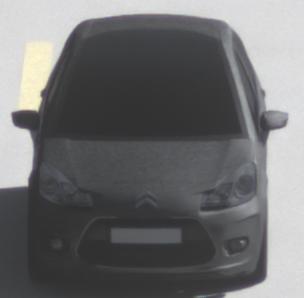
Make: Citroen
Model: C3 1.1
Detailed model: C3 (II)
Model produced from: 2010/01
Model produced until: 2012/03
Doors: 5
Color: gray
Road condition: dry road
Daytime: morning or afternoon
Contrast: low contrast